Question: I'm trying to plot the following data
'''
> data
epochs rmse learner momentum
1 1 <PHONE> 0.3 0.0
2 1 <PHONE> 0.1 0.2
3 1 <PHONE> 0.5 0.2
4 1 <PHONE> 0.3 0.4
5 11 <PHONE> 0.3 0.0
6 11 <PHONE> 0.1 0.2
7 11 <PHONE> 0.5 0.2
8 11 <PHONE> 0.3 0.4
'''
I want a graph that has 'epochs' on x-axis, 'rmse' on y-axist, and graphs a separate line for each row while labeling the 'learner' and 'momentum'.
I tried plot it like this:
'''
> xyplot(rmse ~ epochs, data=data, groups = data$learner,
type = "l",
auto.key =
list(space = "right", points = FALSE, lines = TRUE))
'''
but this is creating graph with only 'learner' values, it is not taking into account the momentum as well.

How can I fix the graph such that the labels read:
'''
L = 0.1, M=0.2 <somecolor>
L = 0.3, M=0.0 <somecolor>
L = 0.5, M=0.2 <somecolor>
L = 0.3, M=0.4 <somecolor>
'''
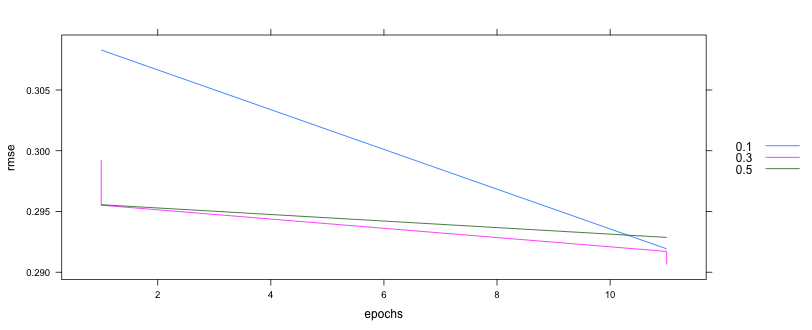
Answer: I think you want the groups to be the interaction of 'learner' and 'momentum':
'''
xyplot(rmse ~ epochs, data=data,
groups = interaction(learner,momentum, sep=" : ", drop=TRUE),
type = "l",
auto.key =
list(space = "right", points = FALSE, lines = TRUE))
'''

(Note that we don't need to specify 'data$learner', etc, as the data frame is pulled into the environment.)
Above, 'interaction' is creating a factor based on the inputs 'learner' and 'momentum' (after coercing these to factors), but we can create any factor that we desire to use for the groups. In particular, we can use 'paste' to create a vector to use for the groups, with the labels that you want:
'''
xyplot(rmse ~ epochs, data=data,
groups = paste("L =", learner, "M =", momentum),
type = "l",
auto.key =
list(space = "right", points = FALSE, lines = TRUE))
'''